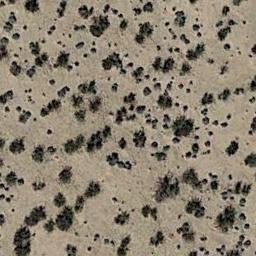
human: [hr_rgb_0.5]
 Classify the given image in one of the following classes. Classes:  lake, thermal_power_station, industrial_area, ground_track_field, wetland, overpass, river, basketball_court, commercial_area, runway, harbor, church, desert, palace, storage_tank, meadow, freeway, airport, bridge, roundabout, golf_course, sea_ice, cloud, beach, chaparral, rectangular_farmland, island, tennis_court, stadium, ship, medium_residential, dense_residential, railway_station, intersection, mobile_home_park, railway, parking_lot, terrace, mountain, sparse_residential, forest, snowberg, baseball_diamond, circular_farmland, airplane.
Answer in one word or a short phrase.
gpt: chaparral